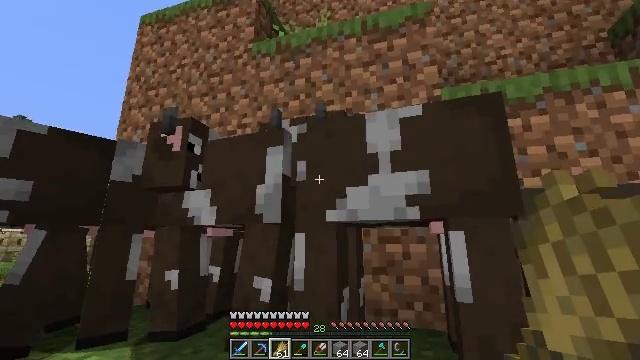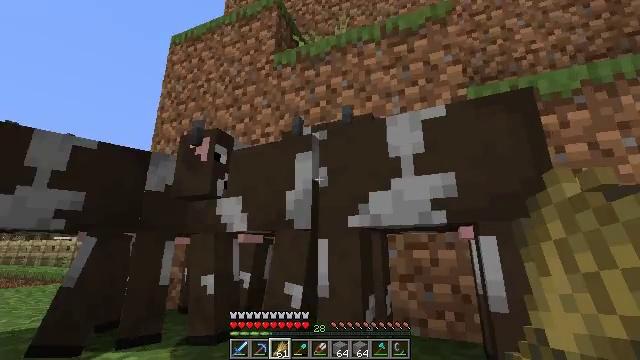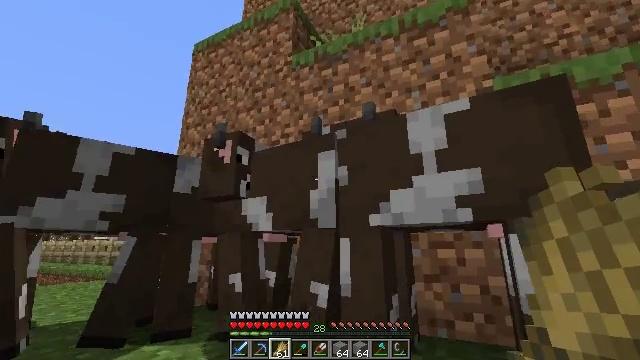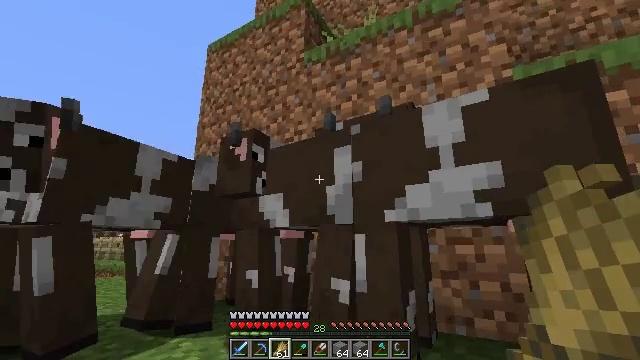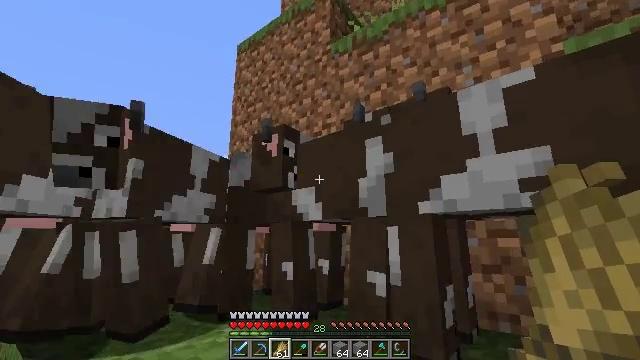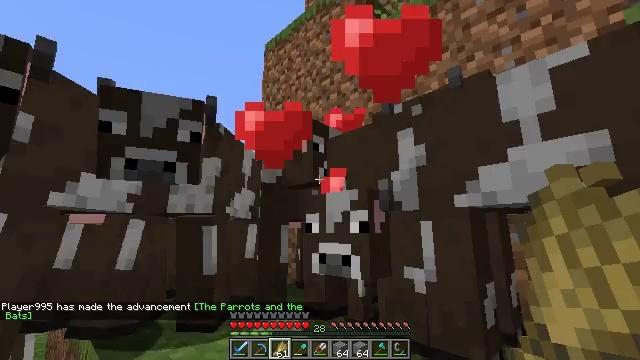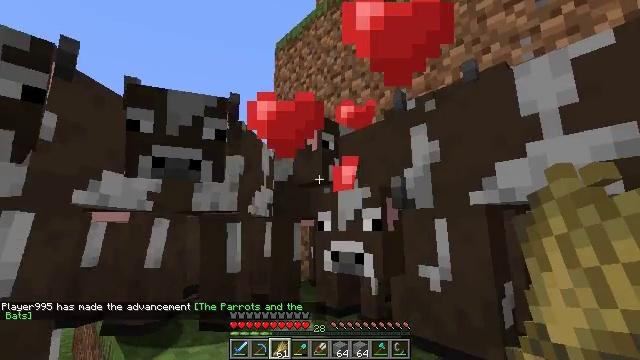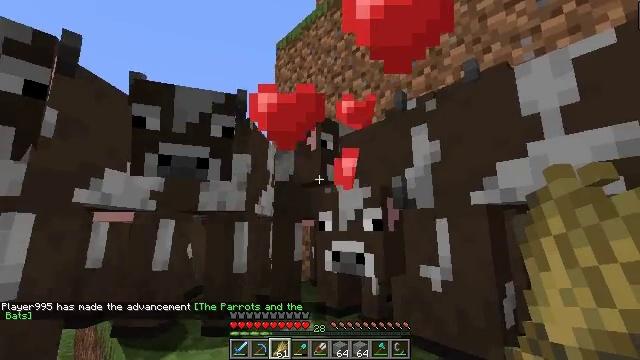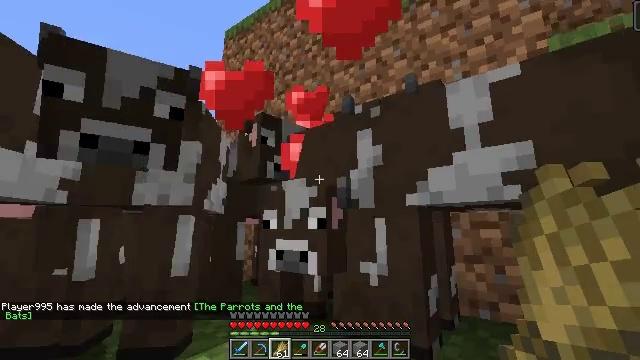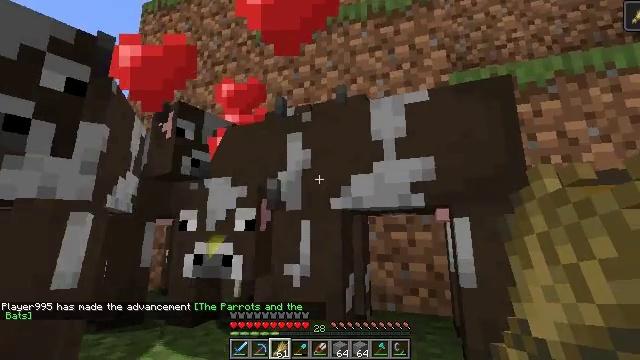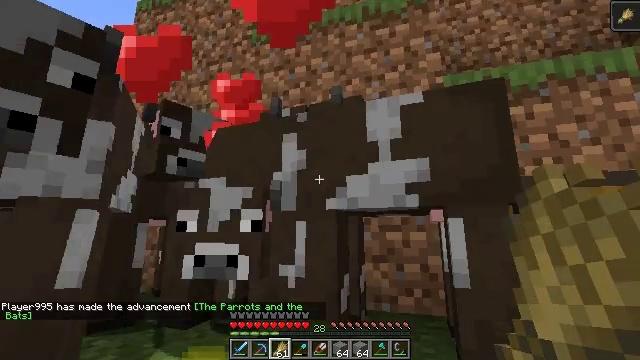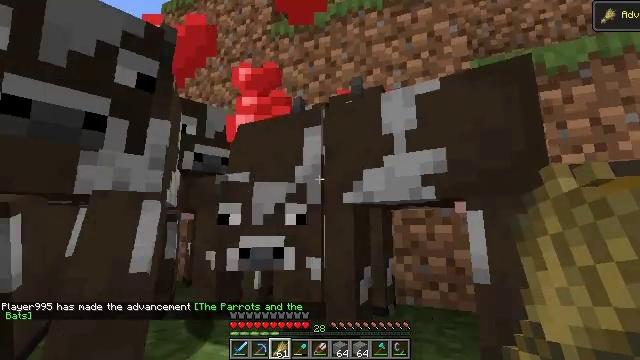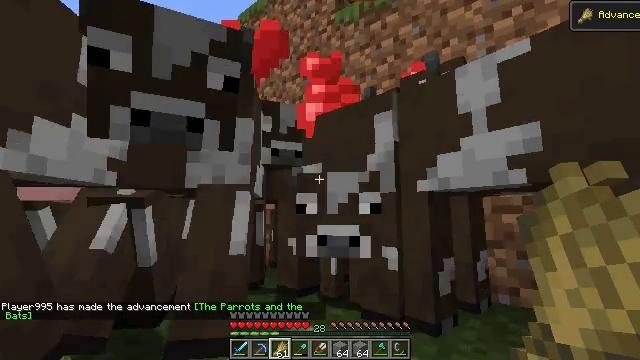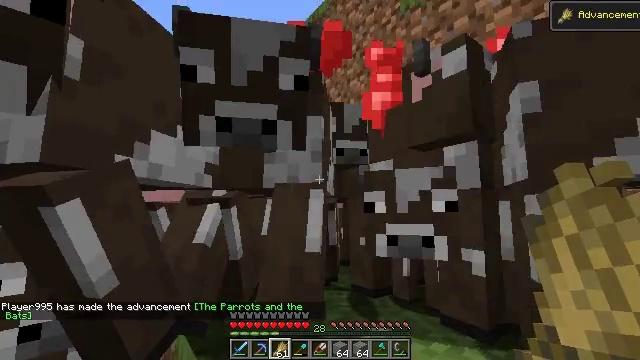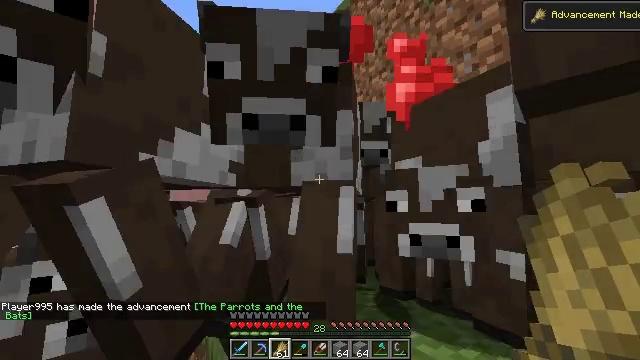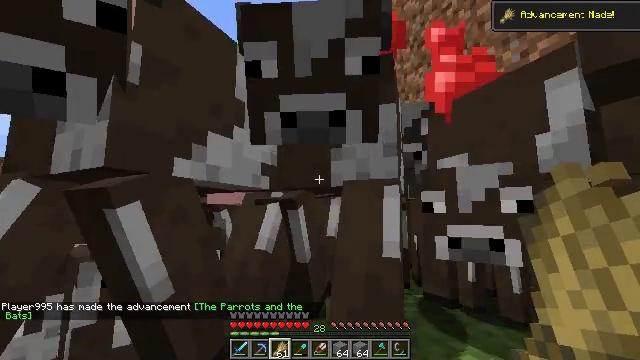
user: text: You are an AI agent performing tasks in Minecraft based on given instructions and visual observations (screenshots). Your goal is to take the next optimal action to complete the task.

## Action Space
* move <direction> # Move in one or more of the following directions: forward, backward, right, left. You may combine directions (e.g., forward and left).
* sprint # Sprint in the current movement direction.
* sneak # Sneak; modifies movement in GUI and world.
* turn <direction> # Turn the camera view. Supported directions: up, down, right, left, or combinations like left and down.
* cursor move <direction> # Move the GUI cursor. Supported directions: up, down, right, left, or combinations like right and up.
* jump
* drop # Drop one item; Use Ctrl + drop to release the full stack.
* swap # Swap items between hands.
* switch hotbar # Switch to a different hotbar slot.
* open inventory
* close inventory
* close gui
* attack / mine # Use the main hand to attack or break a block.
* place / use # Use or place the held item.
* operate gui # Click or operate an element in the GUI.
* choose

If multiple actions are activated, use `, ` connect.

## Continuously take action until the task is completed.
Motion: motion action
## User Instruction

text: Kill mobs.
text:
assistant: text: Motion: turn left and up, use / place
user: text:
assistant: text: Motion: turn left, use / place
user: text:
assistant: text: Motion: turn left, use / place
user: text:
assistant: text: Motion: turn left and down, use / place
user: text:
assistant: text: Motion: turn left and down, use / place
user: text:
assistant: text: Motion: turn left, use / place
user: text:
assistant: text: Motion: use / place
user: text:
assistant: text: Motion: turn right, use / place
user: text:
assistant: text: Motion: turn right, use / place
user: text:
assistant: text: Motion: turn right, use / place
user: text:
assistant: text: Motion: turn left and down, use / place
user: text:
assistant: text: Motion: turn left and down, use / place
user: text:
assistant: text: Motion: turn left, use / place
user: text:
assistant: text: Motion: turn left, use / place
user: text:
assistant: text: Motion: turn left, use / place
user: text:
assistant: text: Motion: turn left, use / place
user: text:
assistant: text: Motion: turn left, use / place
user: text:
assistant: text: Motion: use / place
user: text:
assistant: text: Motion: use / place
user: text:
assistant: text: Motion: turn right, use / place
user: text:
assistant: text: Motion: use / place
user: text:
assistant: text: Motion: move left, turn left, use / place
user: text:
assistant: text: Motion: move left, use / place
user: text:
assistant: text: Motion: move left, use / place
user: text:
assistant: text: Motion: move left, turn right and down, use / place
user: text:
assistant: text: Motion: move left, turn right and down, use / place
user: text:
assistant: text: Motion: move left, turn right and down, use / place
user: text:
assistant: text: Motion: move left, turn right and down, use / place
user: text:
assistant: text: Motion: move left, turn right and down, use / place
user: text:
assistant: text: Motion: move left, turn right and down, use / place